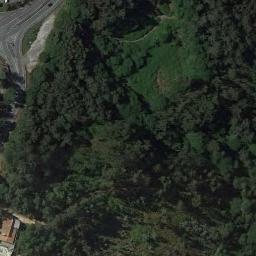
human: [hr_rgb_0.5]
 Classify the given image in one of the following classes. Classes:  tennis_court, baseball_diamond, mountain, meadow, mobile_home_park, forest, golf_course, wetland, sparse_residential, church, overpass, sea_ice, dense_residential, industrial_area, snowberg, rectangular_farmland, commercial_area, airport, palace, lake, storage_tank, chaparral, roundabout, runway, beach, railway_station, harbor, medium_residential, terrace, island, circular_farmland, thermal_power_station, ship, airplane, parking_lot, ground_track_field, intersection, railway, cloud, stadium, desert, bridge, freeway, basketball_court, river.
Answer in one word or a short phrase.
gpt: forest